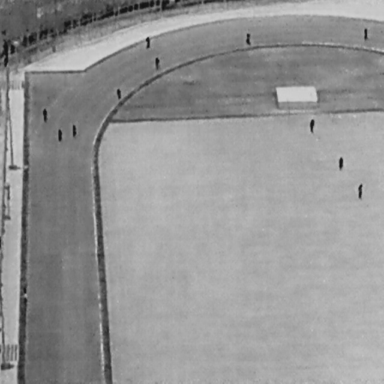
There are 12 People in the infrared image.